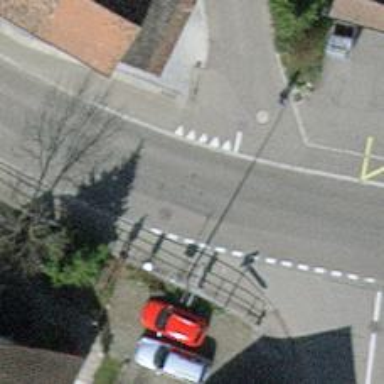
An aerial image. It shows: Public transport stop position.